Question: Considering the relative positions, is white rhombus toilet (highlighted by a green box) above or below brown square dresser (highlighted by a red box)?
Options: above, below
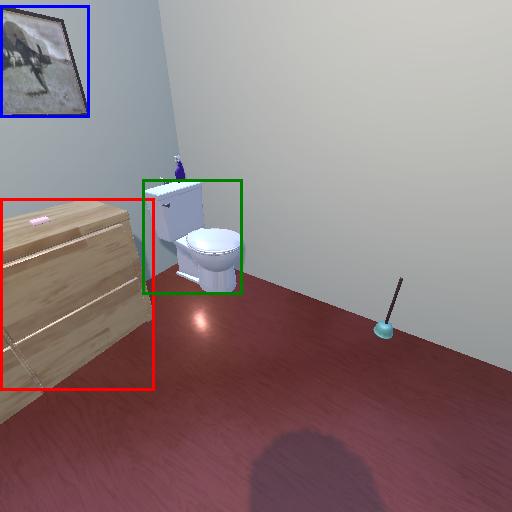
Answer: above